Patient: sex M, age 57
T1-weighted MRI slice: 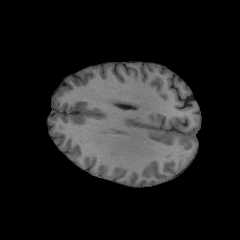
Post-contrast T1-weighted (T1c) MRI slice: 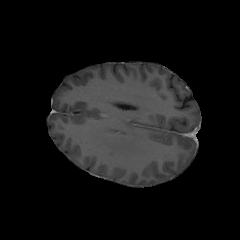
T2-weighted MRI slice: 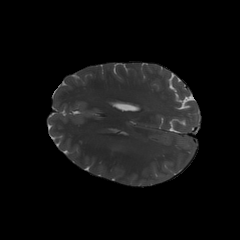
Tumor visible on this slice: no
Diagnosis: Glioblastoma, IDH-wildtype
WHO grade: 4